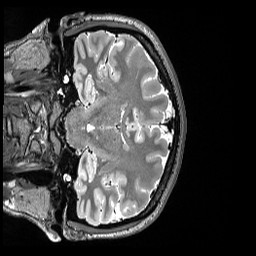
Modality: T2w
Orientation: coronal